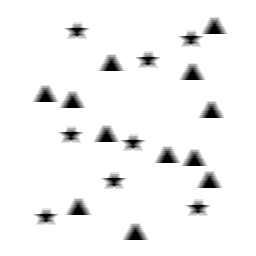
Squares: 0
Triangles: 12
Stars: 8
Total shapes: 20